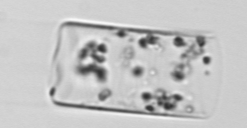
Label: Guinardia_flaccida